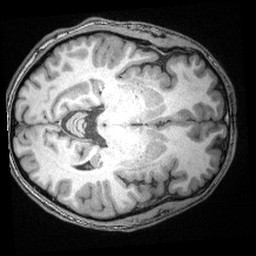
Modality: T1w
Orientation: axial
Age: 31
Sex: male
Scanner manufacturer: siemens
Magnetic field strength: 3 T
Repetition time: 2.4 s
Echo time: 0.00374 s